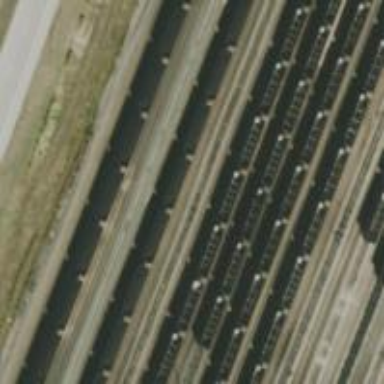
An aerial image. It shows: Railway yard in service.